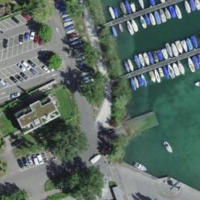
EUNIS habitat code: 53
Species observed at this site:
Ceratophyllum demersum
Tussilago farfara